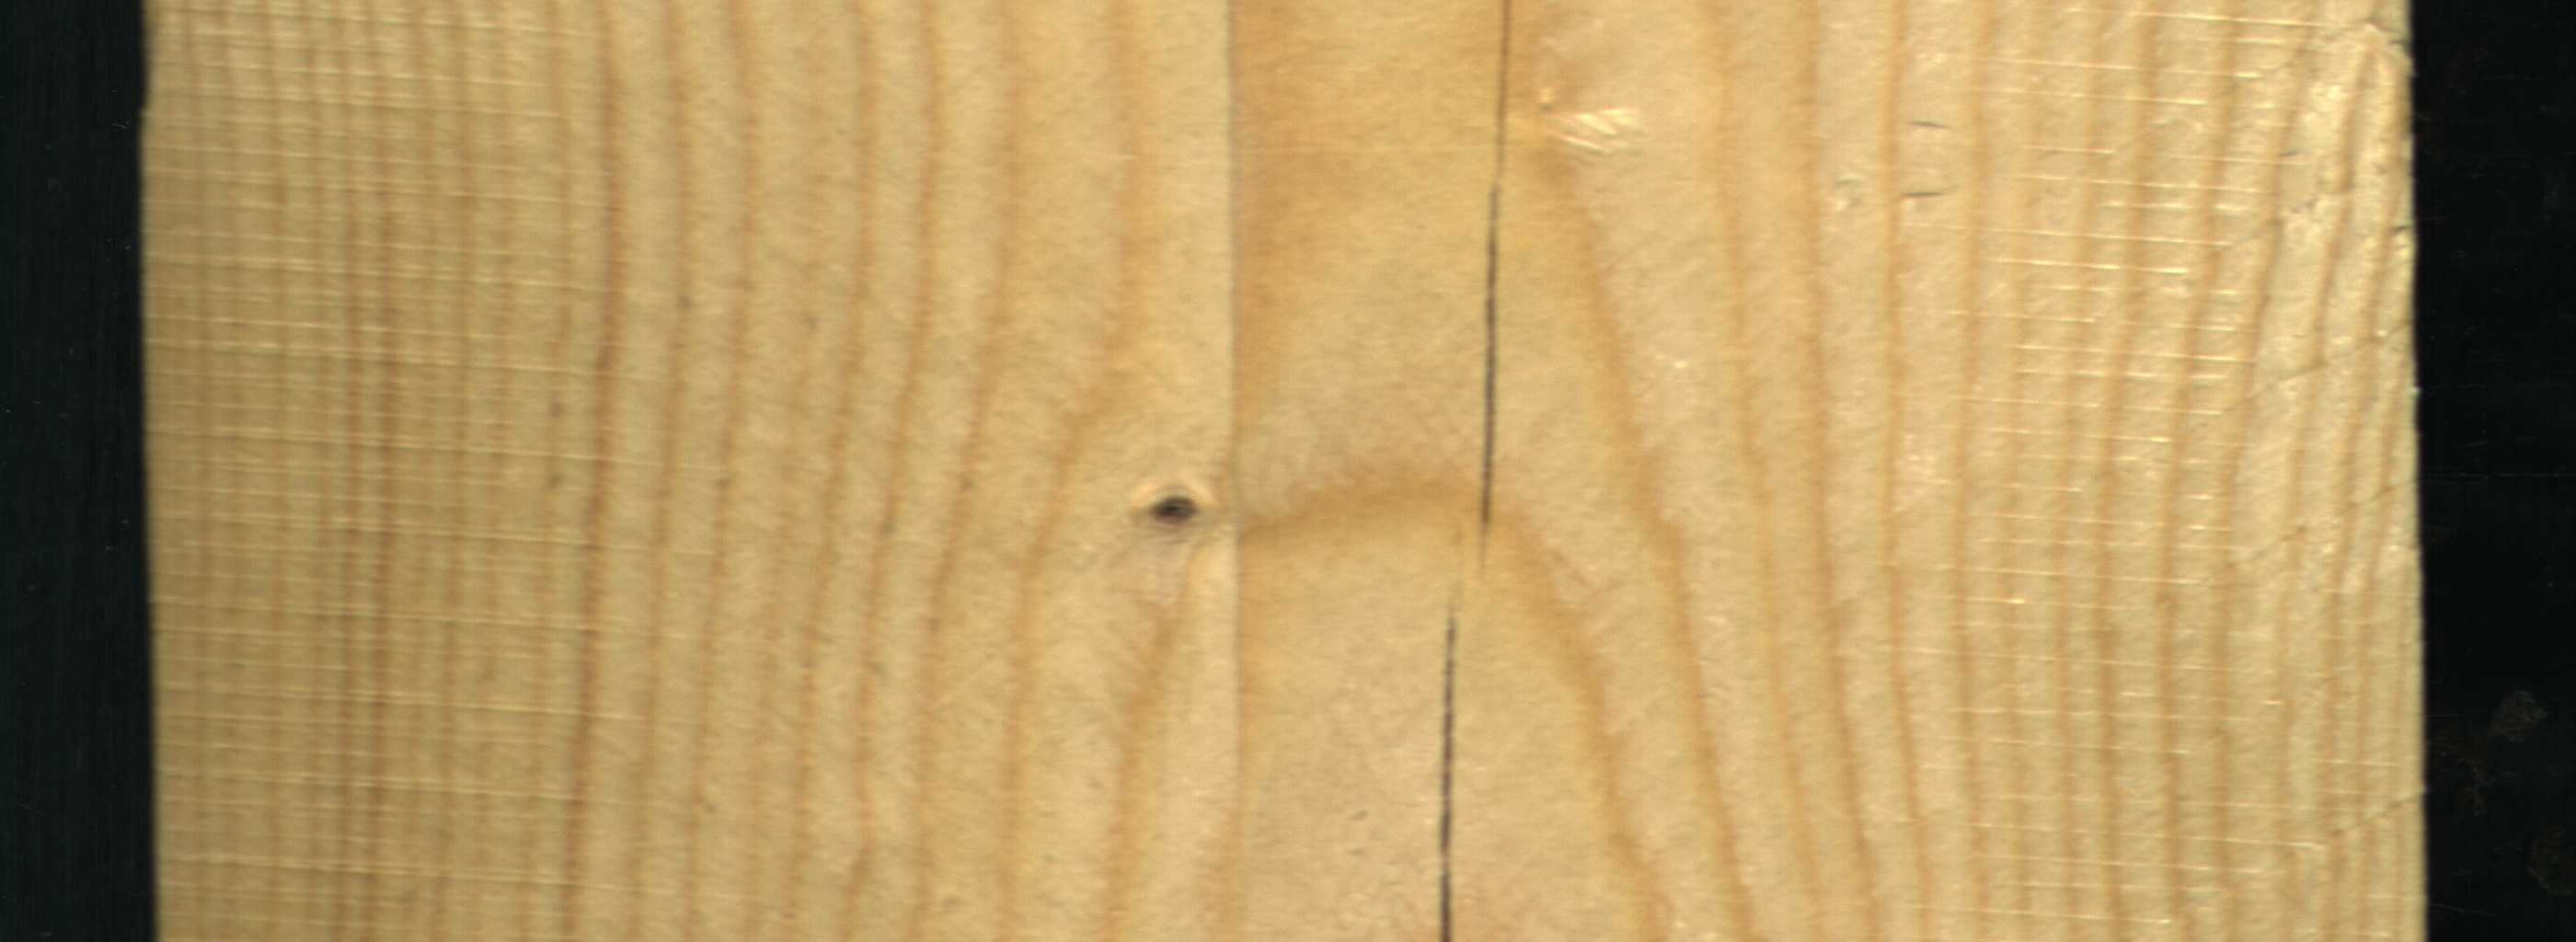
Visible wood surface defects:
Crack
Crack
Live_Knot